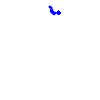
Particle: kaon